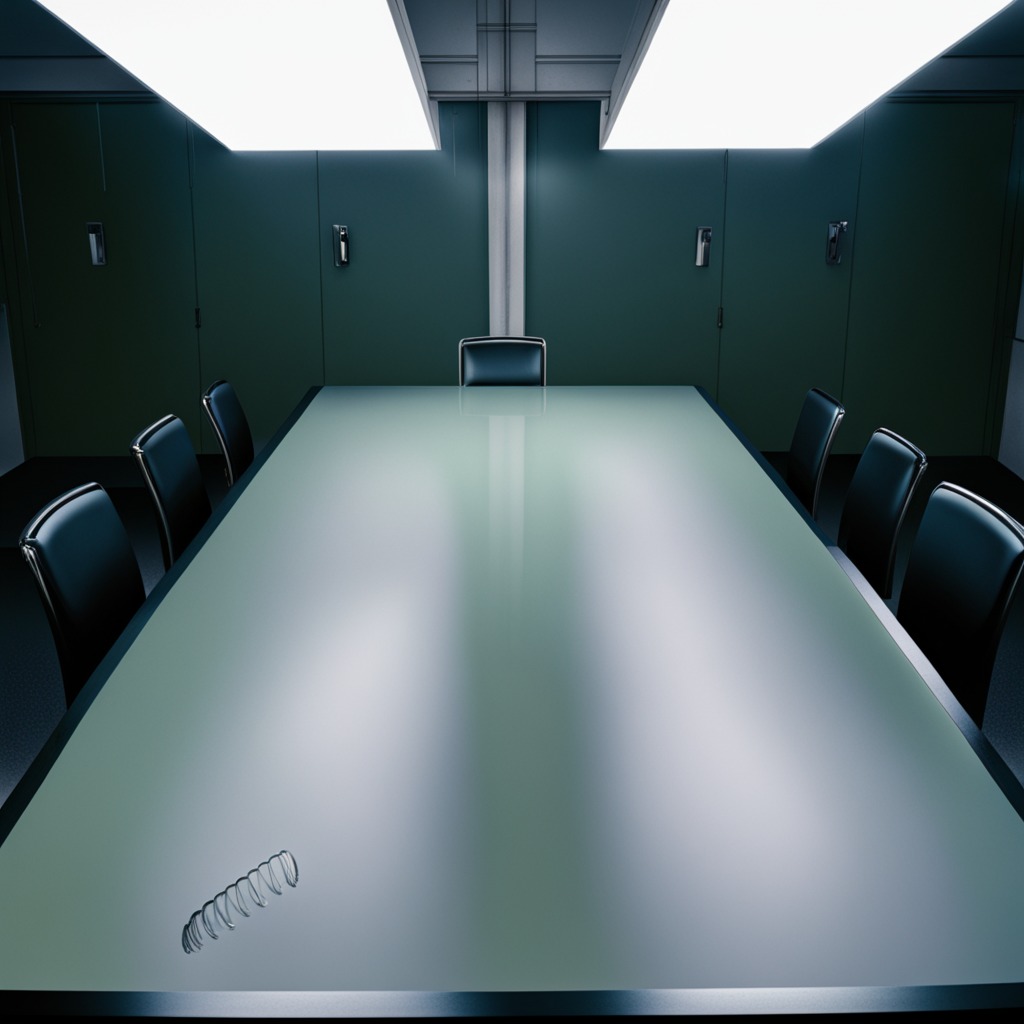
A coiled metal spring is lying on the clean empty table in a railway signal maintenance room.